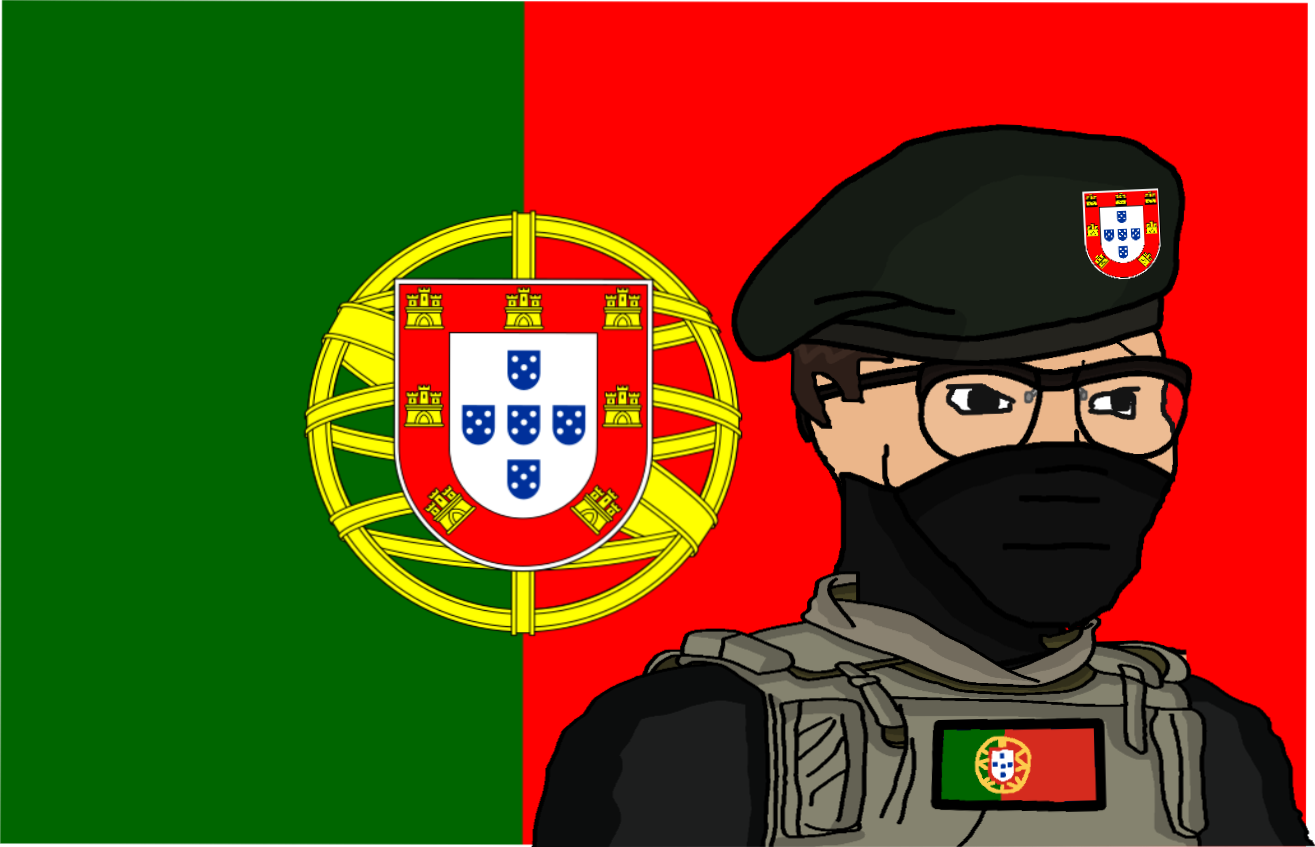
Label: 5_Wojak_with_Background